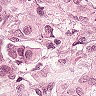
Metastatic tissue present: yes